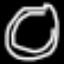
Label: clock